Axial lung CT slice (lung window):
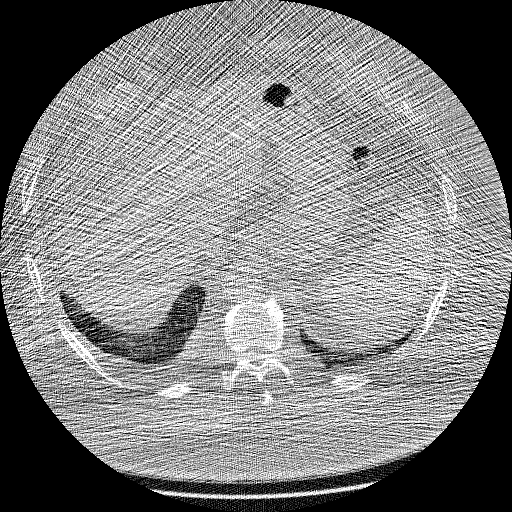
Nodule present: no